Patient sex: M
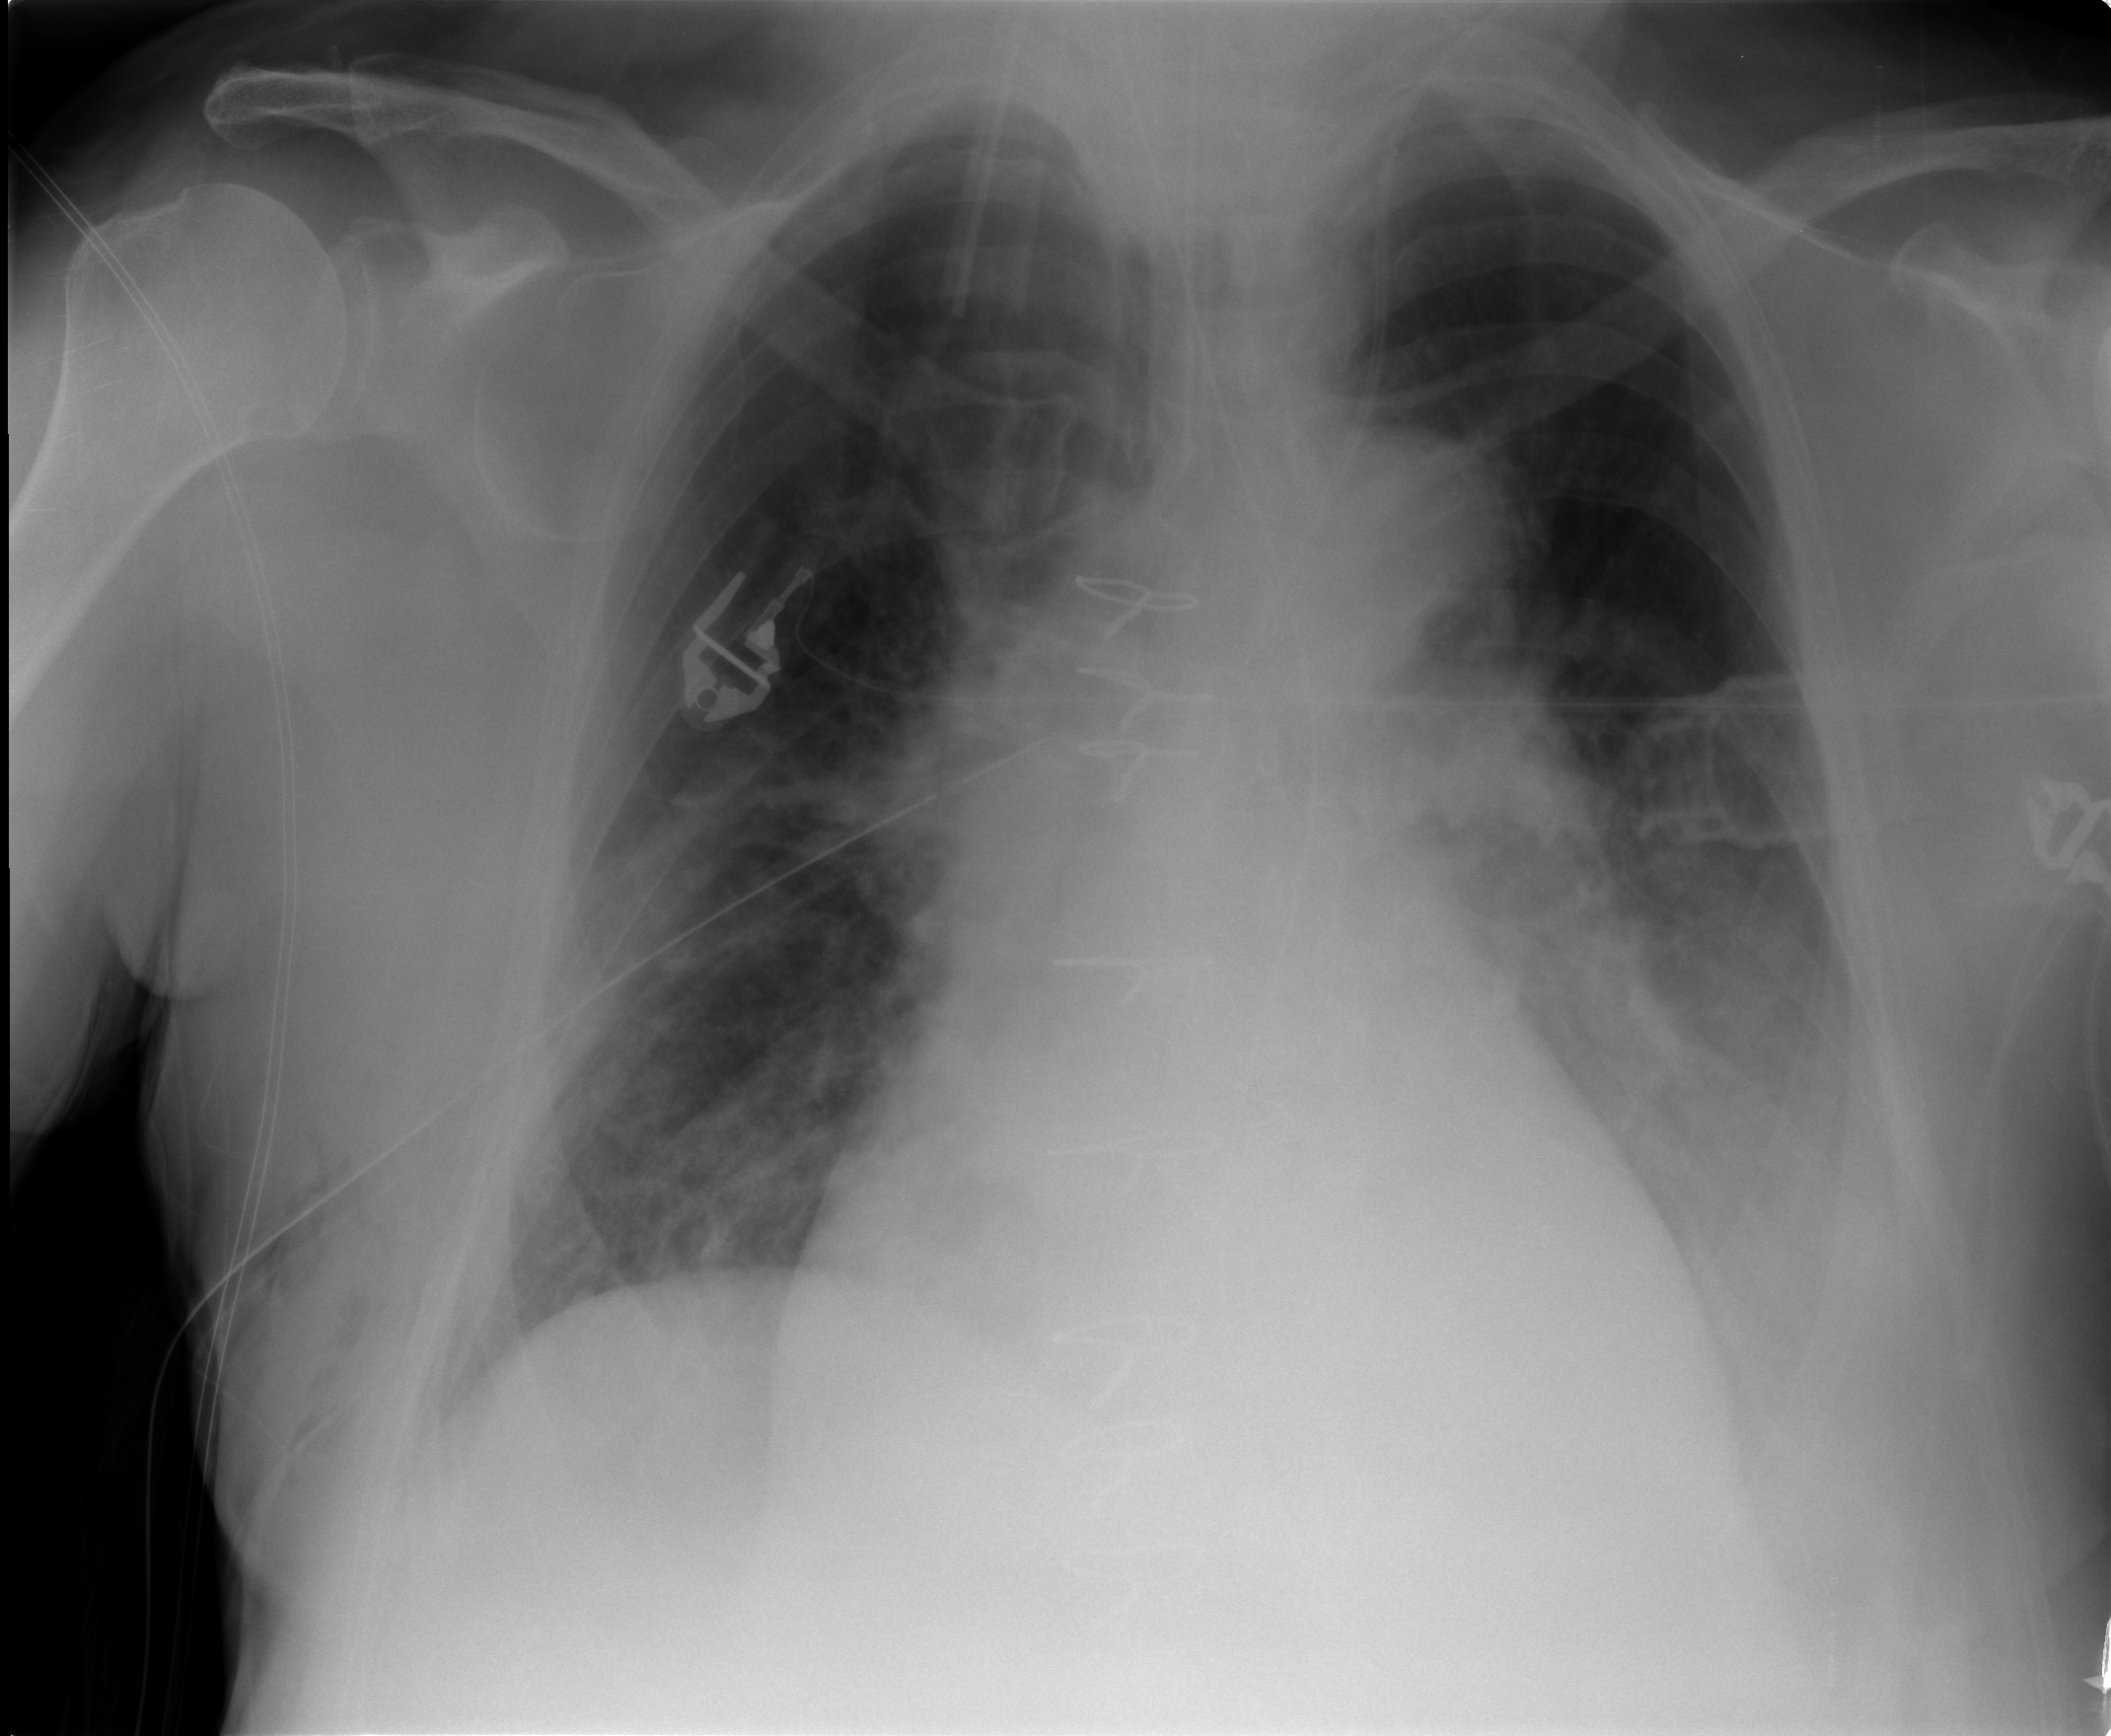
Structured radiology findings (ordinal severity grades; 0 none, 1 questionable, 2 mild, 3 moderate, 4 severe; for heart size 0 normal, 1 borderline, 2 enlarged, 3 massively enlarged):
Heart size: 2
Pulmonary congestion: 2
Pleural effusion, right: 2
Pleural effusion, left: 2
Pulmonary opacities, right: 0
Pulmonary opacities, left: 0
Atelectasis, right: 1
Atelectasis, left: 2